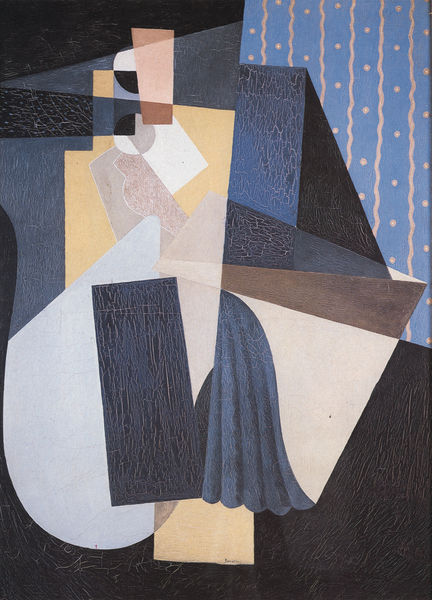
Titel: Figure (la modiste)
Künstler: Gino Severini
Standort: Roma
Institution: (Privatsammlung)
Schlagwörter: akt, blau, dunkel, schatten, gelb, kubismus, kubistisch, braun, bunt, grau, hell, orange, schwarz, tisch, weiss, rot, muster, falten, portrait, öl, craquelee, rosa, kreis, oval, rund, wellen, komplementär, moderne, abstrakt, fläche, flächen, formen, linien, dunkelblau, tapete, abstraktion, rechtecke, punkte, rechteck, linie, parallel, form, kreise, ecken, quader, farbfelder, kanten, bau, blauton, geschachtelt, gris, synthetischer kubismus, juan gris, organgeton, wellenlinen